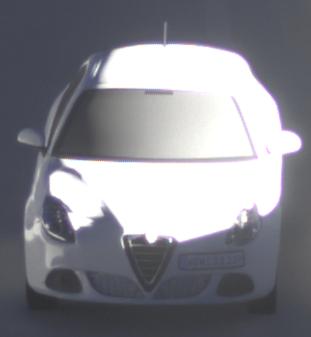
Make: Alfa Romeo
Model: Giulietta 1.4 TB 16V
Detailed model: Giulietta (940)
Model produced from: 2010/05
Model produced until: 2013/03
Doors: 5
Color: white
Road condition: dry road
Daytime: sunrise or sunset
Contrast: high contrast